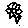
Label: flower